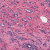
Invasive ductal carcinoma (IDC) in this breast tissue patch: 1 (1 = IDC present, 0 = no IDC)